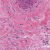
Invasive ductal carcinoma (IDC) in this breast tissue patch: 0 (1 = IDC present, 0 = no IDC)